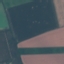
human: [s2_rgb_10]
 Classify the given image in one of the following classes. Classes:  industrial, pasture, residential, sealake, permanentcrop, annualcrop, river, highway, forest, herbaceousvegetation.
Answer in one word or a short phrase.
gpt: AnnualCrop